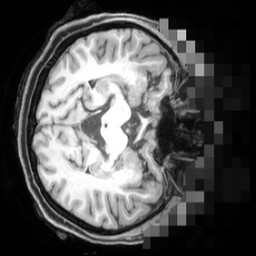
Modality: T1w
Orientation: axial
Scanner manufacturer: siemens
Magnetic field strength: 3 T
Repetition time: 2.55 s